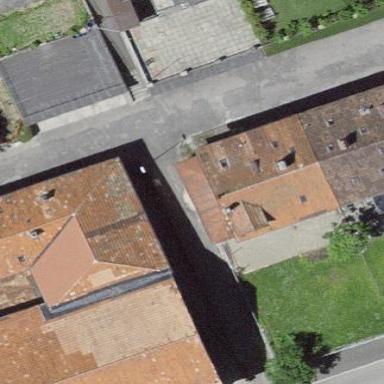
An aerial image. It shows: Residential building with flat roof.